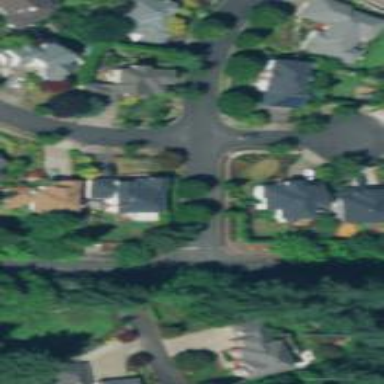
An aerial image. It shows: Unmarked crossing on footway.